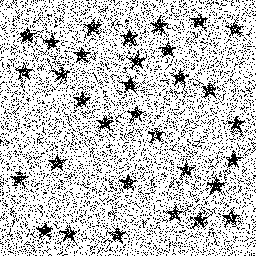
Squares: 0
Triangles: 0
Stars: 32
Total shapes: 32